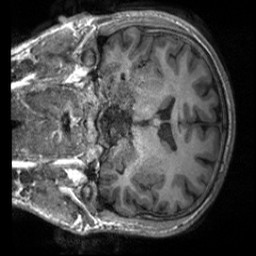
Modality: T1w
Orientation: coronal
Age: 26
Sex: male
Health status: healthy
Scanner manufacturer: siemens
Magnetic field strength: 3 T
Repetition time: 2 s
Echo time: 0.00232 s